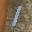
Label: 1